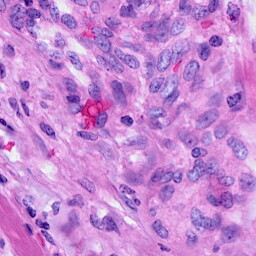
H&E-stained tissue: Ovarian